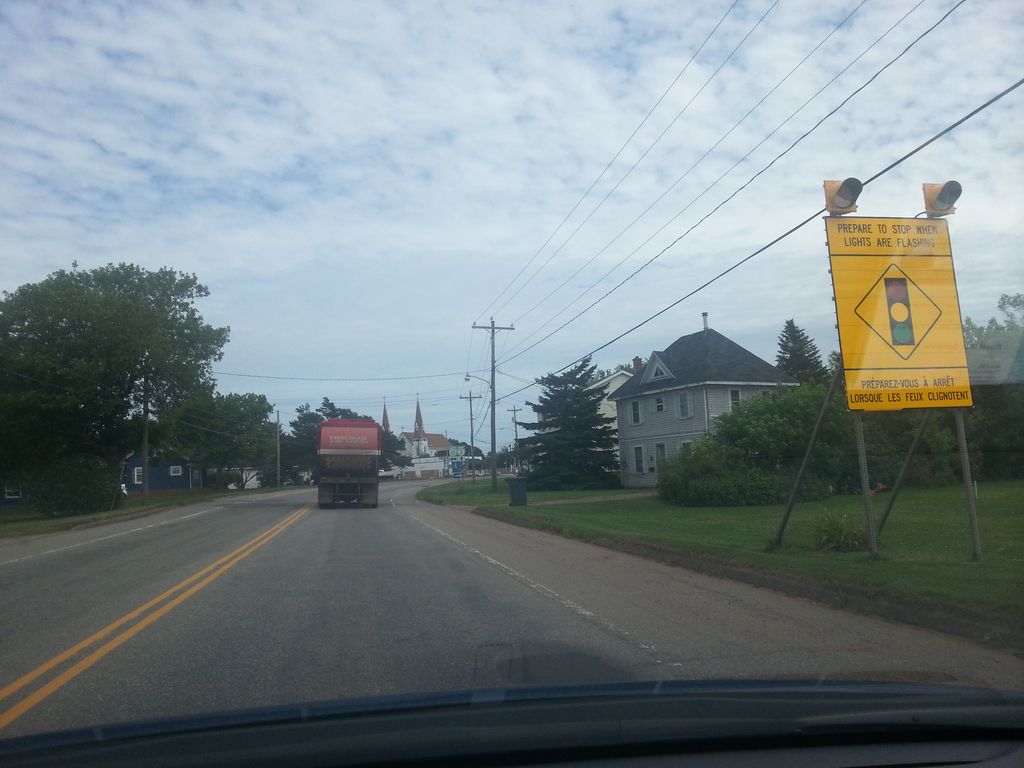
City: charlottetown